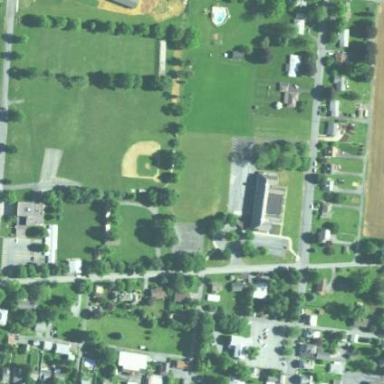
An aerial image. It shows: School.